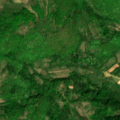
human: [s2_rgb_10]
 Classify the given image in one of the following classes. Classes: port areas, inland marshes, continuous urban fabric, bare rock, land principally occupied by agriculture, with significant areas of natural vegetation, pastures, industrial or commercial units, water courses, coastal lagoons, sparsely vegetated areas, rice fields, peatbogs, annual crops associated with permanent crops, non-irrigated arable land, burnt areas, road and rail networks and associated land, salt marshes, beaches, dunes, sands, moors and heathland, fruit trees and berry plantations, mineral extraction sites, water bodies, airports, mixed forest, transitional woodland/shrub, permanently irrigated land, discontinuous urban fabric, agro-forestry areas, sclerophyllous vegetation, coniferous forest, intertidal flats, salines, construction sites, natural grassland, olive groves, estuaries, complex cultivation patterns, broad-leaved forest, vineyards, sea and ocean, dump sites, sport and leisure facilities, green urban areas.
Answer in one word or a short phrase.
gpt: land principally occupied by agriculture, with significant areas of natural vegetation, broad-leaved forest, natural grassland, transitional woodland/shrub